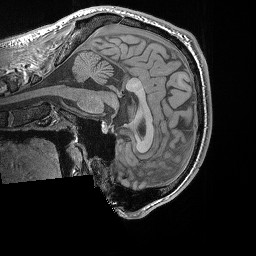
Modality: T1w
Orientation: sagittal
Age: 23
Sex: male
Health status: healthy
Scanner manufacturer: siemens
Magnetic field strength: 3 T
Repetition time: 0.02 s
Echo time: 0.00492 s